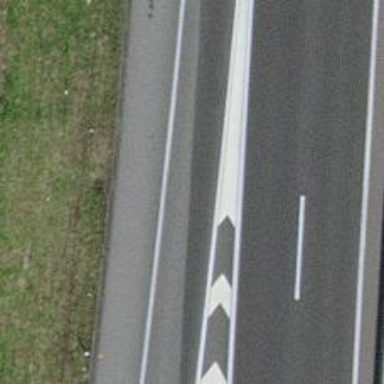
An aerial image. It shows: Asphalt motorway link.